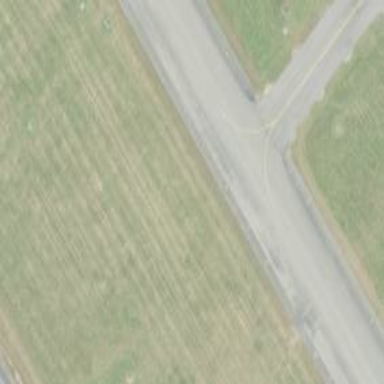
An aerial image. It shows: View of taxiway at the airport.